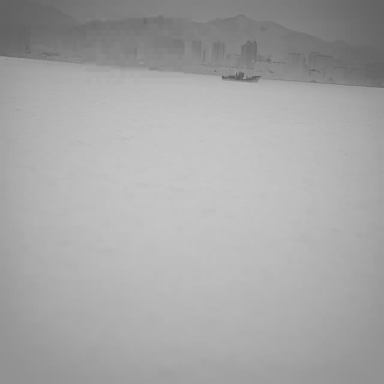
There is a bulk_carrier in the infrared image.